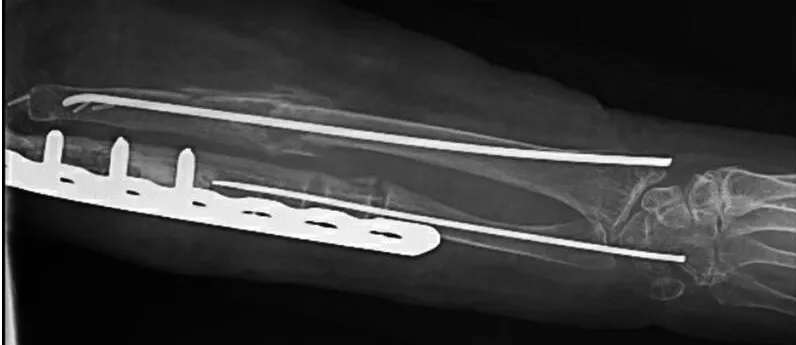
X-Ray 13 days following fracture fixation using TENS showing callus formation.
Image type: radiology (x_ray)